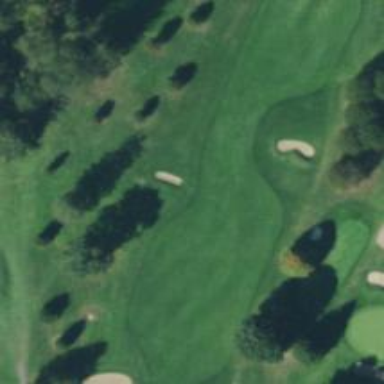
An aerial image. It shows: Golf hole.